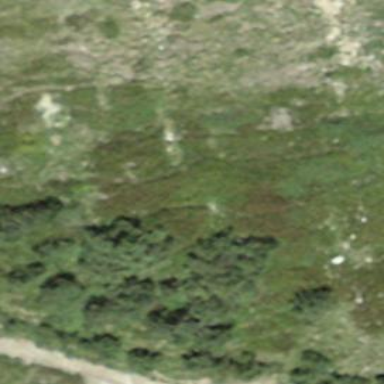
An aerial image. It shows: Patch of scrub vegetation.